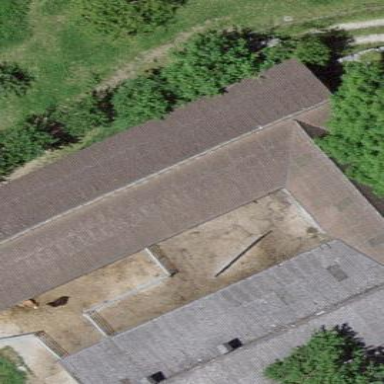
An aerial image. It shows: Farm auxiliary building.